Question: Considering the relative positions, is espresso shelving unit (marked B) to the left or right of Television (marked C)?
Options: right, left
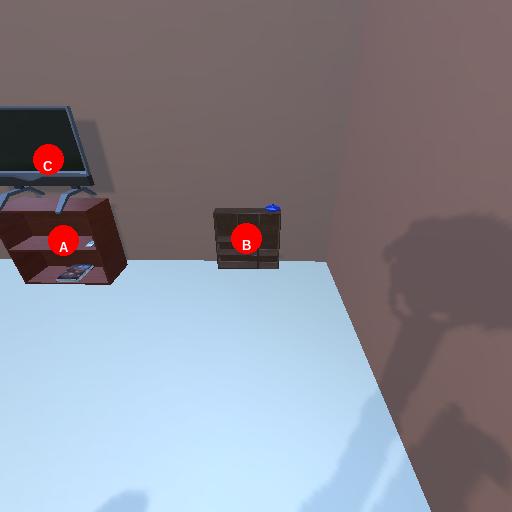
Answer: right